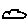
Label: cloud